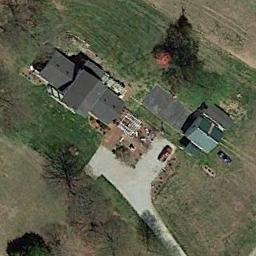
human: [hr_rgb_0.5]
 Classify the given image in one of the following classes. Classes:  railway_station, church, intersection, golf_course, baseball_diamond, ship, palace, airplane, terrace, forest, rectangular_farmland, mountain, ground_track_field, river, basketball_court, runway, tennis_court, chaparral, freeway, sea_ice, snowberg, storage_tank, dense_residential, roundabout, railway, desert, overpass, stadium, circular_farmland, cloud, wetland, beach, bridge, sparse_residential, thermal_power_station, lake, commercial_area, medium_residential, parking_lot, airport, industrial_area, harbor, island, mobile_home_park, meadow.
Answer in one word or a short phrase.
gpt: sparse_residential